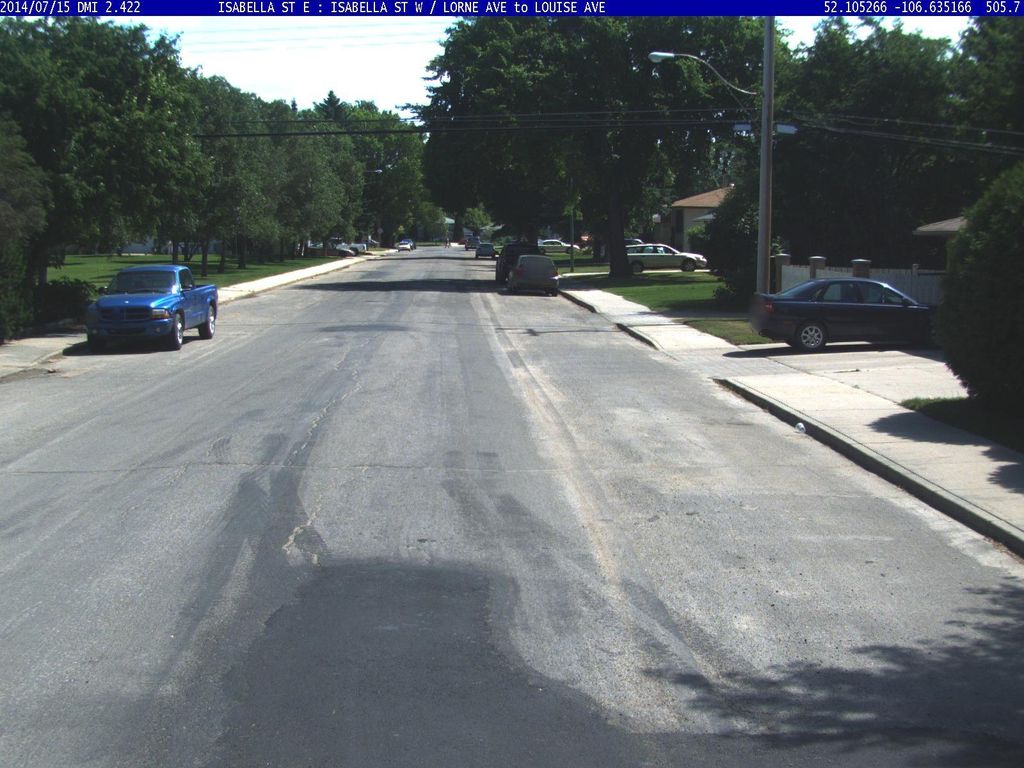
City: saskatoon